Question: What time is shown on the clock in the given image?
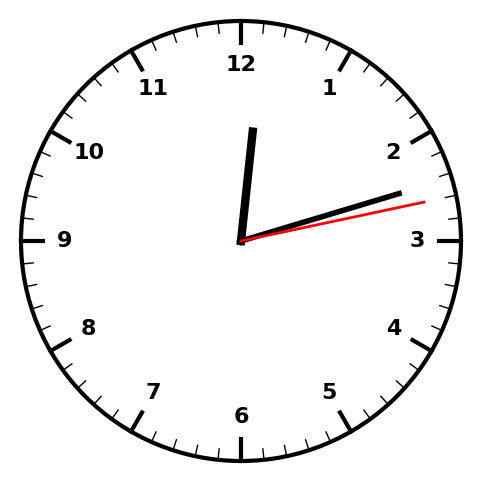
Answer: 12:12:13